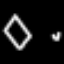
Label: diamond